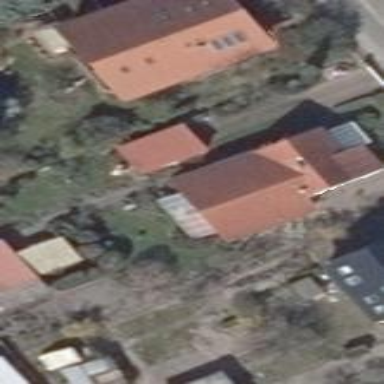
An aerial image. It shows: Gabled roof house.